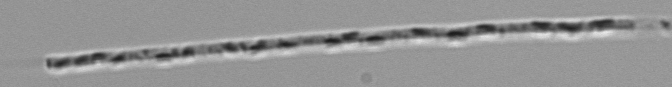
Label: Leptocylindrus